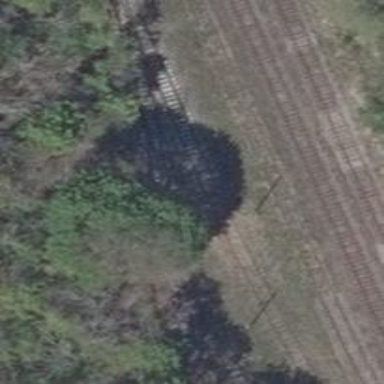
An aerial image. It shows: Preserved railway spur track.